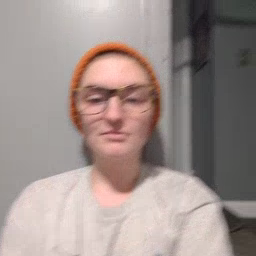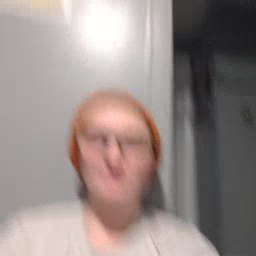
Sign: scissors